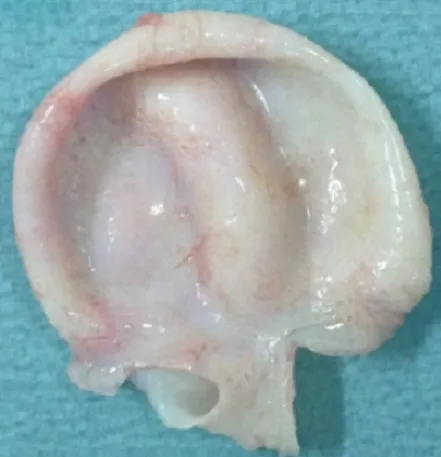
Left ventricular hydatid cyst once removed.
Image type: medical_photograph (other_medical_photograph)